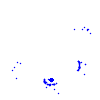
Particle: electron